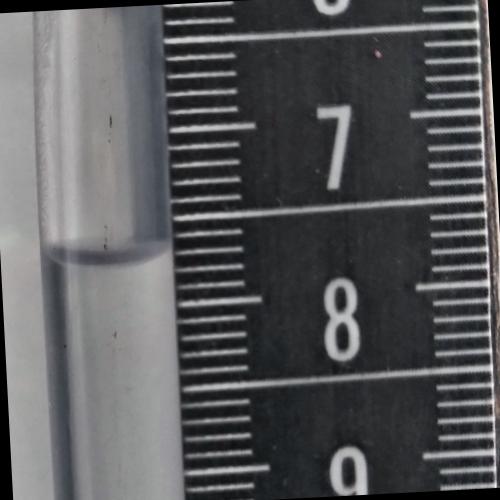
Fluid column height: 7.7 cm